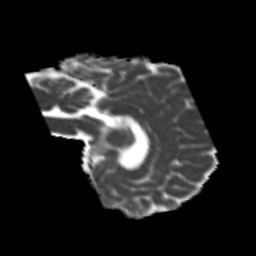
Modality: MD
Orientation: sagittal
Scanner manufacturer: siemens
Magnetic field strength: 3 T
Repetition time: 6.8 s
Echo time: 0.093 s